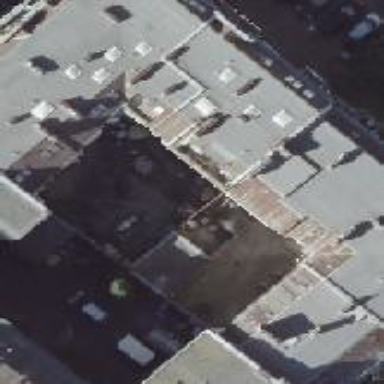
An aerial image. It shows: Building with apartments featuring unique double saltbox roof shape.